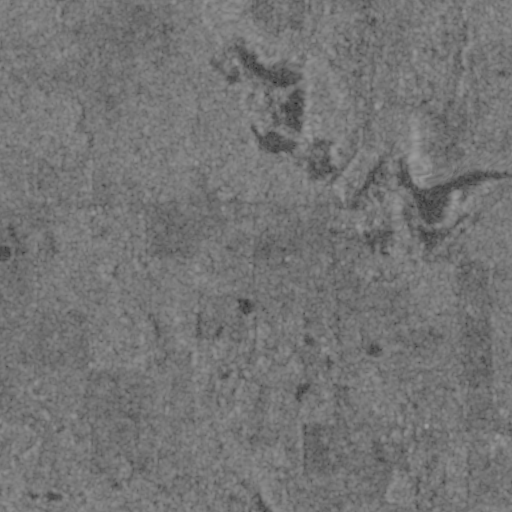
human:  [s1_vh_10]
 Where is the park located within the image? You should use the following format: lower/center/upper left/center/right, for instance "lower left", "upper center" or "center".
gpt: The park is located in the center right of the image.
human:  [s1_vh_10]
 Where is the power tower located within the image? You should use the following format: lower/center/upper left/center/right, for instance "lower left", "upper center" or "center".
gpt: There is no power tower in the image.

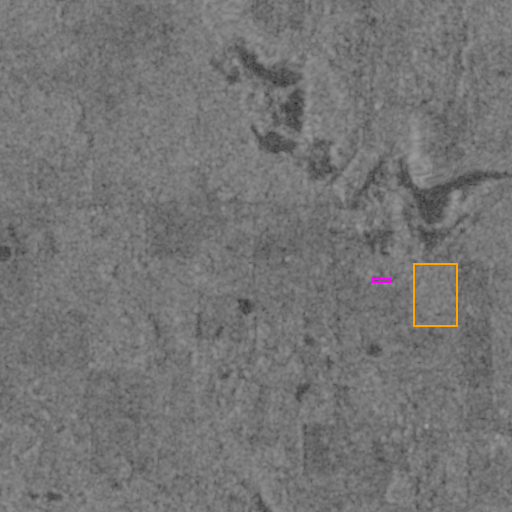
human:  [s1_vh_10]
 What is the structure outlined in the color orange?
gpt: The structure outlined in orange is a park.
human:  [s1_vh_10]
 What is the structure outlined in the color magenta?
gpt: The structure outlined in magenta is a building.
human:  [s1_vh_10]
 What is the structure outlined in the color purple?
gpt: There is no purple outline.